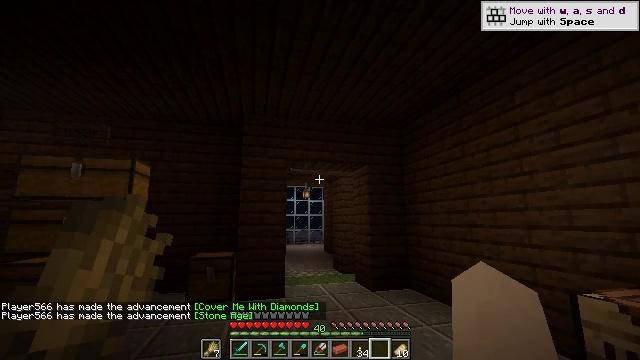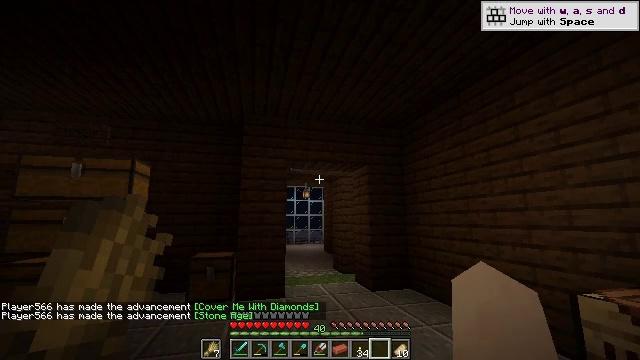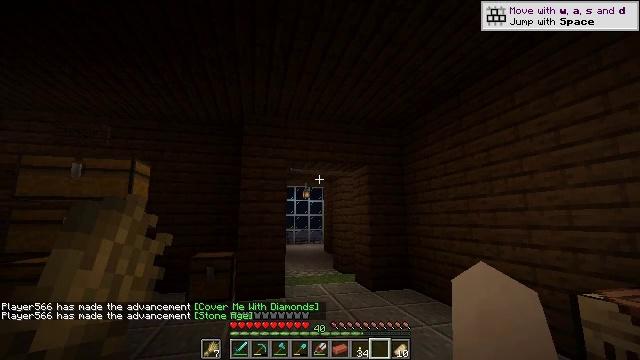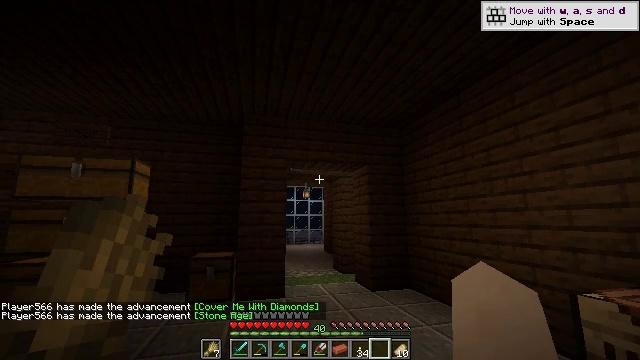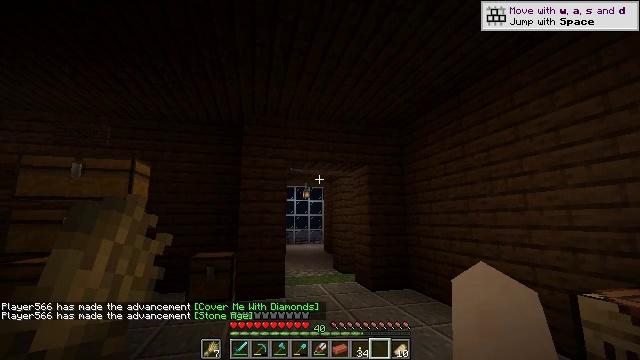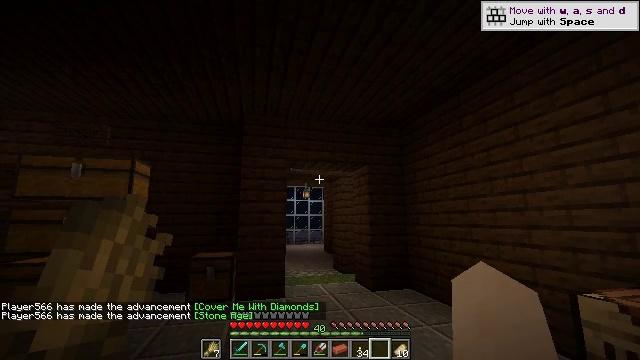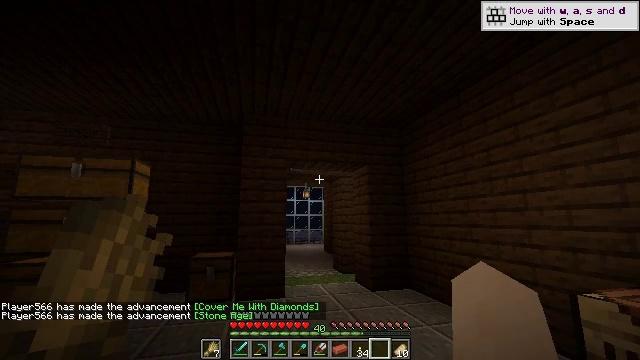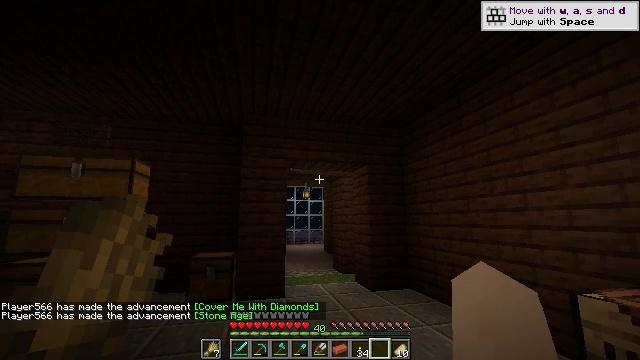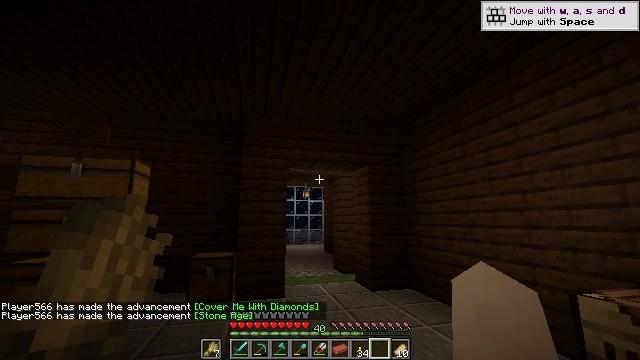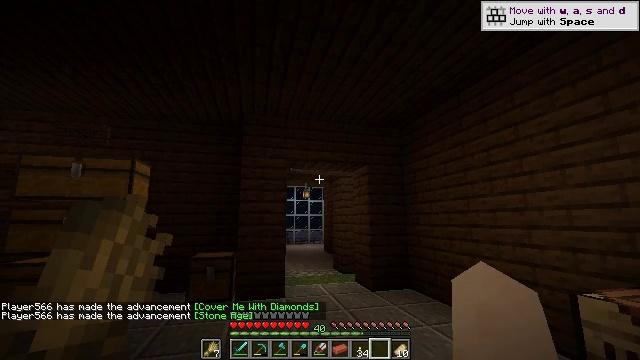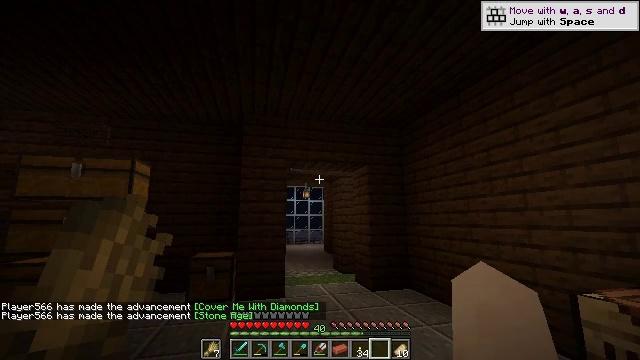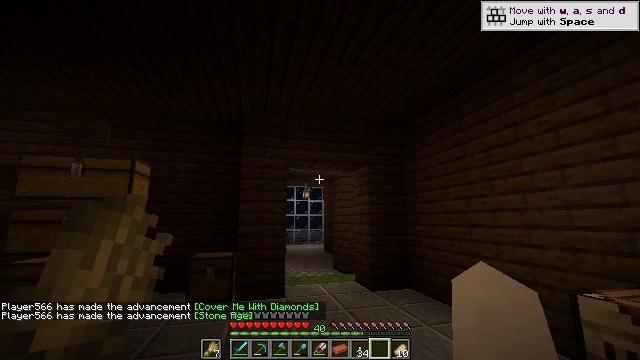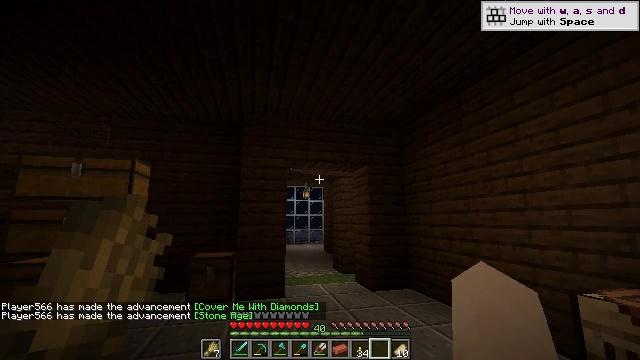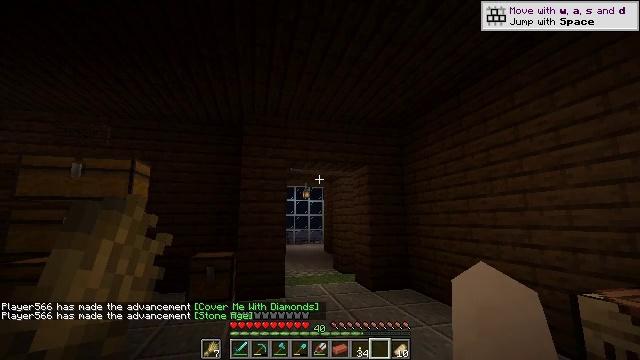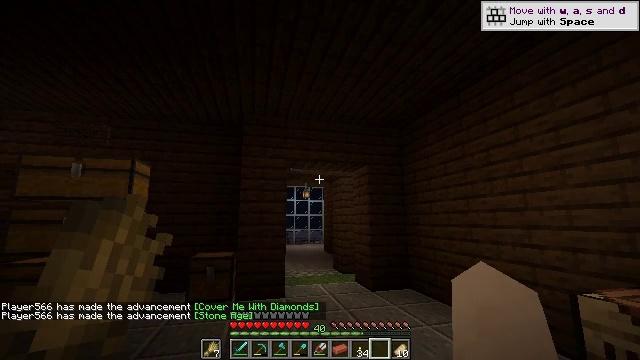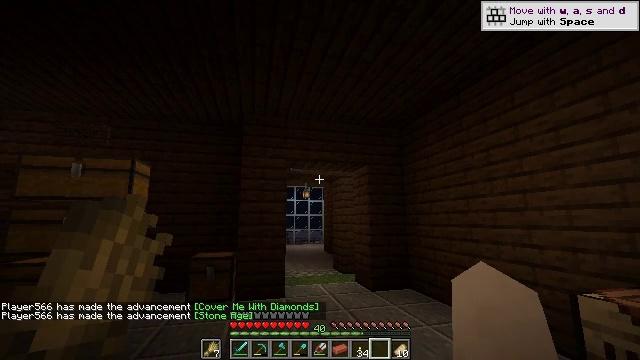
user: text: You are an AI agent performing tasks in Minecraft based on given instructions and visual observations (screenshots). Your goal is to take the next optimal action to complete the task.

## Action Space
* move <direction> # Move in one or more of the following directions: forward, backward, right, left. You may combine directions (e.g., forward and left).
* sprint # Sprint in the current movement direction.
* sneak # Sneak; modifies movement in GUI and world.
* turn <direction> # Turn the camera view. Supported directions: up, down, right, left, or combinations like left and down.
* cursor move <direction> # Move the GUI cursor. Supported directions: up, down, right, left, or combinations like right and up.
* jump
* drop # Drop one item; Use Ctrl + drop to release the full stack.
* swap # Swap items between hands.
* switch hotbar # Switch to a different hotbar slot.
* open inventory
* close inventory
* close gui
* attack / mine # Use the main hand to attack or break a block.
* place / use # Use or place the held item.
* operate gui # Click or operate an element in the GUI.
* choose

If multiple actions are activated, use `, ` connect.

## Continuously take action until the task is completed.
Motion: motion action
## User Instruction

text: Transform iron ingot into iron nugget.
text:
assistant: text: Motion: no_op
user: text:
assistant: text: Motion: no_op
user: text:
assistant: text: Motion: no_op
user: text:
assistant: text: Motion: no_op
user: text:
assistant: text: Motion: no_op
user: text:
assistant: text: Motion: no_op
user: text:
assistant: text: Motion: no_op
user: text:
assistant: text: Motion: no_op
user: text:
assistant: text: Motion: no_op
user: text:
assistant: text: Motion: no_op
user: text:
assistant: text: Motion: no_op
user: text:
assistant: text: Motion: no_op
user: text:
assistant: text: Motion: no_op
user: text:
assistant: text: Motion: no_op
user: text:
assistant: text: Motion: no_op
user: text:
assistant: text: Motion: no_op
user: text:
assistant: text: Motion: no_op
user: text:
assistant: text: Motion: no_op
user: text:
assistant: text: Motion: no_op
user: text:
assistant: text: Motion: no_op
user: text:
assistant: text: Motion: no_op
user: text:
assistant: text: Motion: no_op
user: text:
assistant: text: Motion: no_op
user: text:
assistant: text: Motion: no_op
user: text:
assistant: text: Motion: no_op
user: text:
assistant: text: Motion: no_op
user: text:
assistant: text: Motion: no_op
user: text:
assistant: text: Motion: no_op
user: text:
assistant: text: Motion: no_op
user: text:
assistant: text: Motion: no_op